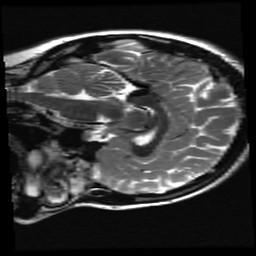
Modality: T2w
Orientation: sagittal
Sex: female
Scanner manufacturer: ge
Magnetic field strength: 3 T
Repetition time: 5 s
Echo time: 0.1015 s